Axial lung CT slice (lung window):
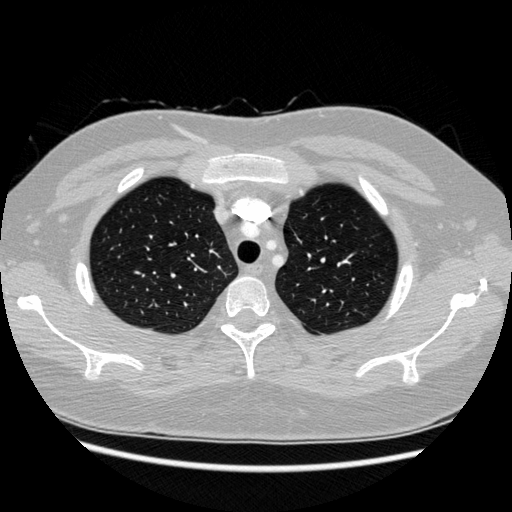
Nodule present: no